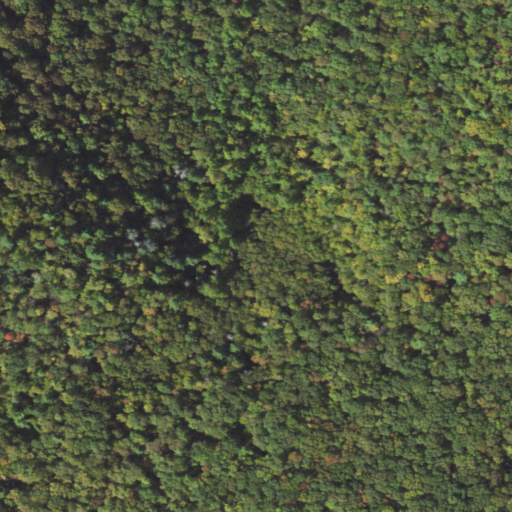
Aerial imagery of gap in Pennsylvania named Bear Gap containing deciduous forest, mixed forest, evergreen forest, and open development